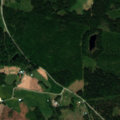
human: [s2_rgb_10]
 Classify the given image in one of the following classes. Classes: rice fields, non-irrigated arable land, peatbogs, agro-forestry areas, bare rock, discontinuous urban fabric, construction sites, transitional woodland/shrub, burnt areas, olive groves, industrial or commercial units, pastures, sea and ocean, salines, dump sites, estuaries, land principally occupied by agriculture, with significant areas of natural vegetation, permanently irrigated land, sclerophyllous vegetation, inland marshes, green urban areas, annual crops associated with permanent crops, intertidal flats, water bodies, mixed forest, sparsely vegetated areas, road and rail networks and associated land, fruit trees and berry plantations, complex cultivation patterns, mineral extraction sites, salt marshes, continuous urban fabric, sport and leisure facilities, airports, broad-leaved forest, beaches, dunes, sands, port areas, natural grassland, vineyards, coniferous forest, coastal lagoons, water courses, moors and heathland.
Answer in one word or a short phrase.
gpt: non-irrigated arable land, land principally occupied by agriculture, with significant areas of natural vegetation, broad-leaved forest, coniferous forest, mixed forest, transitional woodland/shrub